Question: '''
Control nextControl;
if (e.KeyCode == Keys.Enter)
{
nextControl = GetNextControl(ActiveControl, !e.Shift);
if (nextControl == null)
{
nextControl = GetNextControl(null, true);
}
nextControl.Focus();
e.SuppressKeyPress = true;
}
'''
I have this code to act ENTER Key as TAB but when I press Enter key it is selecting textbox value as in image

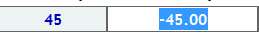
Answer: You can tell the TextBox to select nothing
'''
Control nextControl;
if (e.KeyCode == Keys.Enter)
{
nextControl = GetNextControl(ActiveControl, !e.Shift);
if (nextControl == null)
{
nextControl = GetNextControl(null, true);
}
nextControl.Focus();
TextBox box = nextControl as TextBox;
if (box != null)
box.Select(box.Text.Length, 0);
e.SuppressKeyPress = true;
}
'''